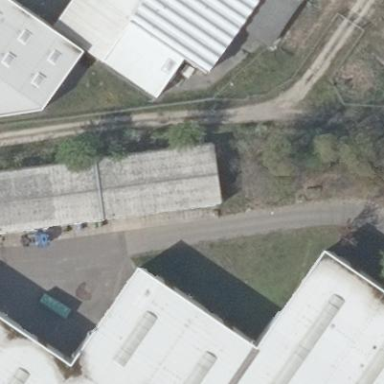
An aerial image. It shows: Commercial building.